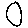
Label: circle